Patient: sex F, age 55
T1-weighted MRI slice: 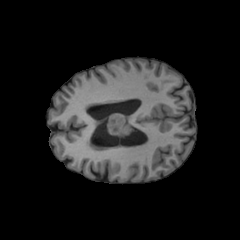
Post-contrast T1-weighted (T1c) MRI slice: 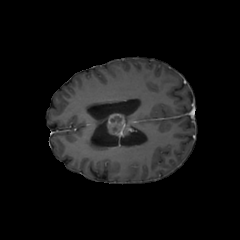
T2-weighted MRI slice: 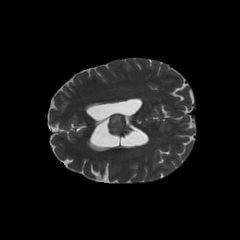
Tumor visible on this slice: yes
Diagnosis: Glioblastoma, IDH-wildtype
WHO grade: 4